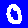
Digit: 0